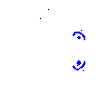
Particle: electron